Interaction volume radius: 5 \u00c5
Interaction volume height: 20 \u00c5
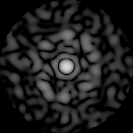
Disorder parameter: 0.7916